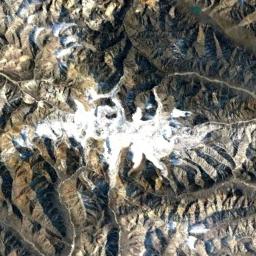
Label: snowberg